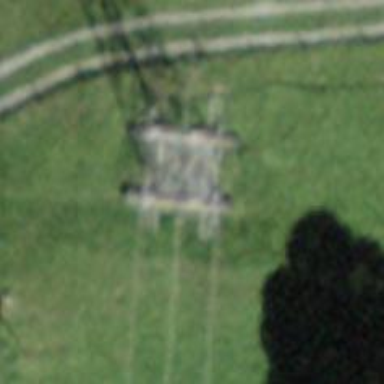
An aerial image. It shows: Pylon used for aerialway.